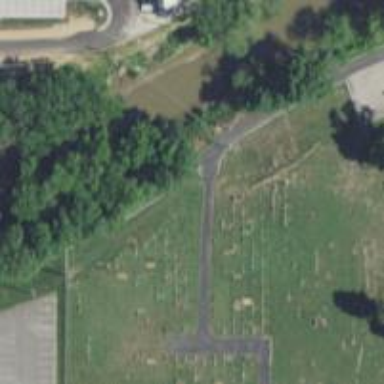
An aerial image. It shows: Cemetery.